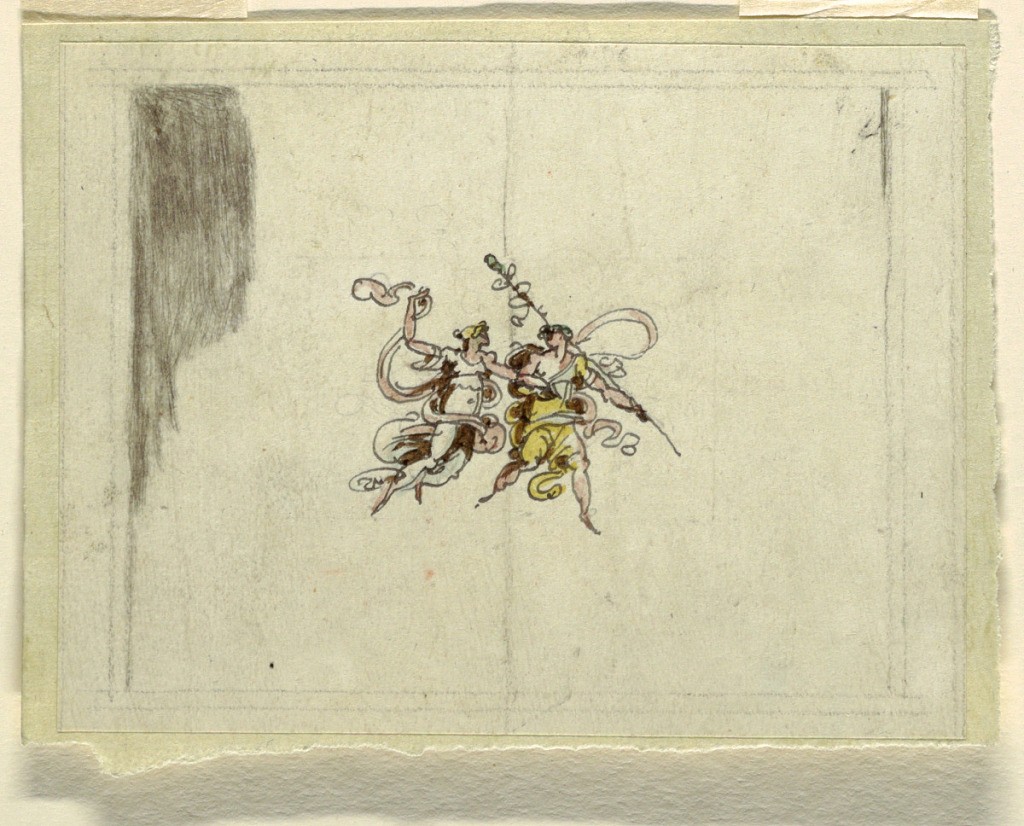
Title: Celebrating Couple, Sala di Recezione, Palazzo Quirinale, Rome
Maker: Felice Giani, Italian, 1758–1823
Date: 1812
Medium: Pen and dark gray ink, brush and color washes over black chalk ruled lines on beige wove paper
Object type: Drawing
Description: Airborne couple: young man with garland and shouldered thyrsus holds hands with young woman. Ruled lines in black chalk suggest a rectangular molding.